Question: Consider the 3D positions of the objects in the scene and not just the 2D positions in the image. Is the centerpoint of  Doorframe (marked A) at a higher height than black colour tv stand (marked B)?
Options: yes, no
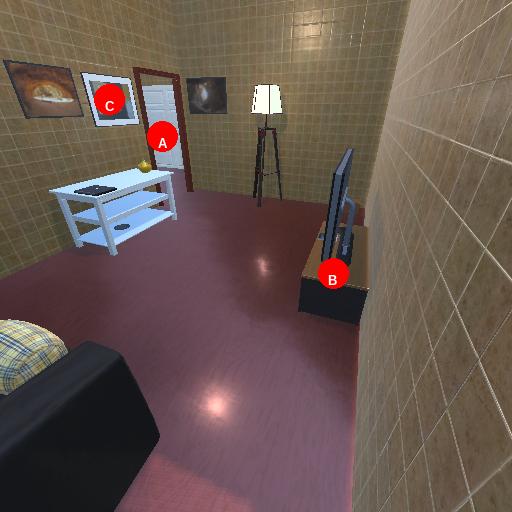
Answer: yes